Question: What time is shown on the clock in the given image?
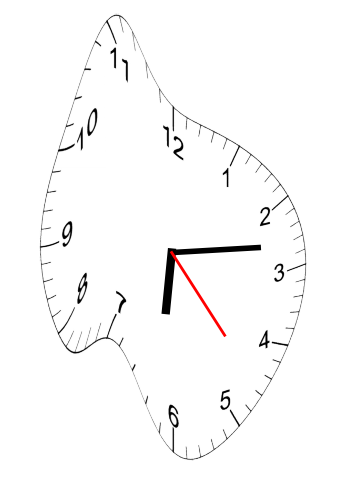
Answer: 06:13:23